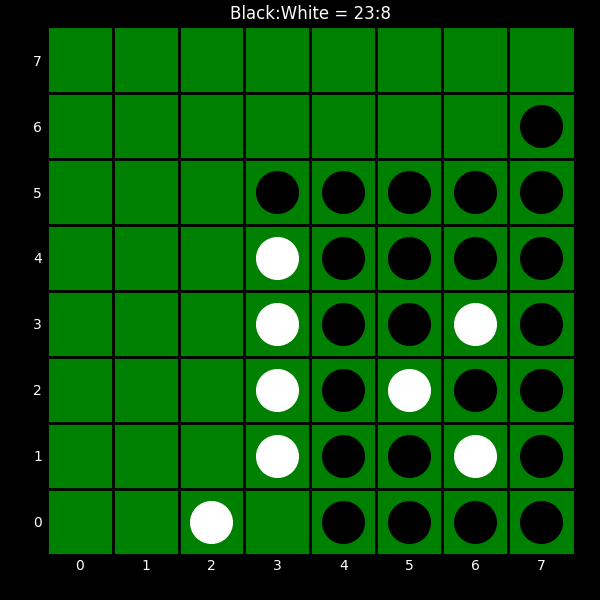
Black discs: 23
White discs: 8